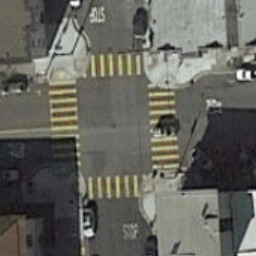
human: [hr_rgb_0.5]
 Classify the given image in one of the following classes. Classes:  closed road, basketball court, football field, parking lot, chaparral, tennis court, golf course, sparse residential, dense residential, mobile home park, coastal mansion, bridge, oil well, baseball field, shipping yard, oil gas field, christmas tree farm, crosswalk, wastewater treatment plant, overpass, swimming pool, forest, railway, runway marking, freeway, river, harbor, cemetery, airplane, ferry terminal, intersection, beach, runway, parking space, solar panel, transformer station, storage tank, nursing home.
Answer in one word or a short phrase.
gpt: crosswalk